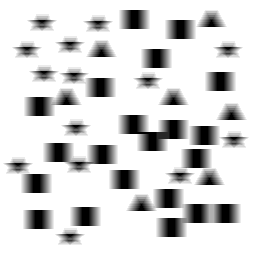
Squares: 21
Triangles: 7
Stars: 14
Total shapes: 42